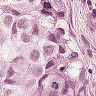
Metastatic tissue present: yes